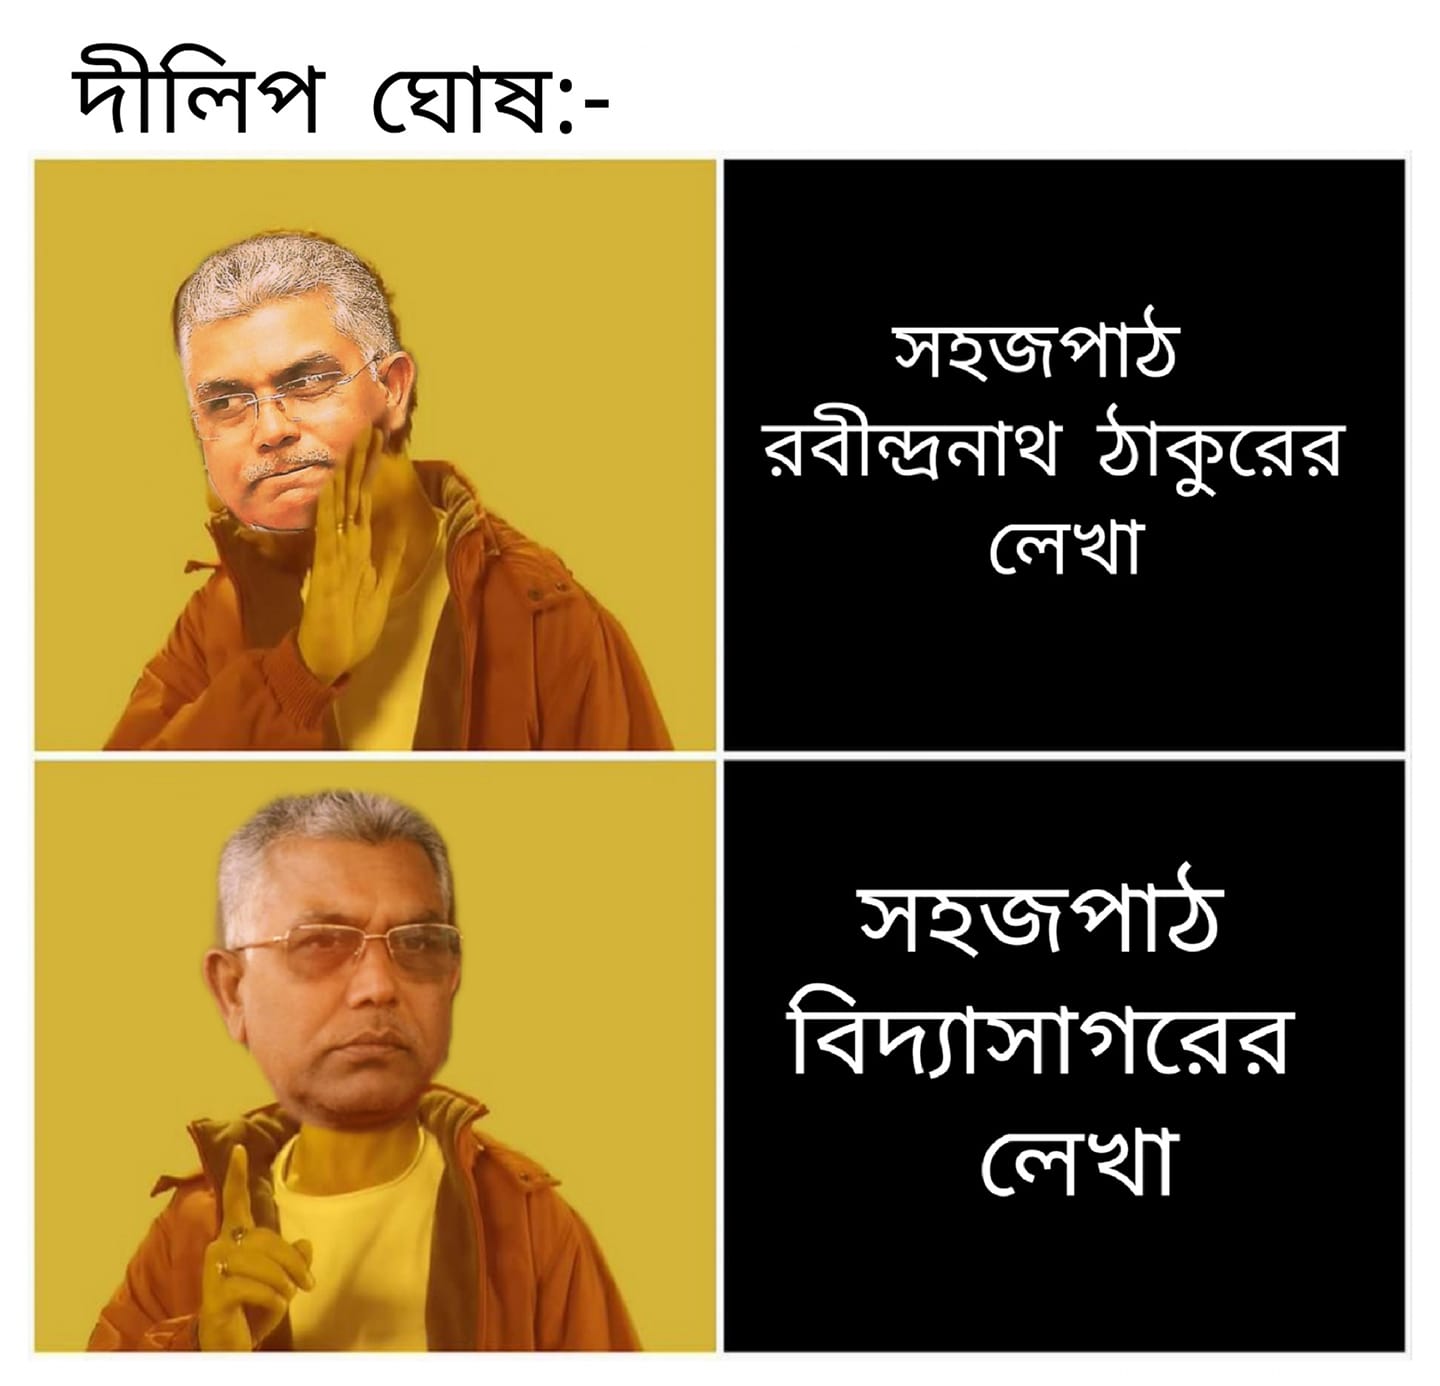
Caption: দীলিপ ঘোষঃ-   সহজপাঠ রবীন্দ্রনাথ ঠাকুরের লেখা   সহজপাঠ বিদ্যাসাগরের লেখা
Label: non-hate